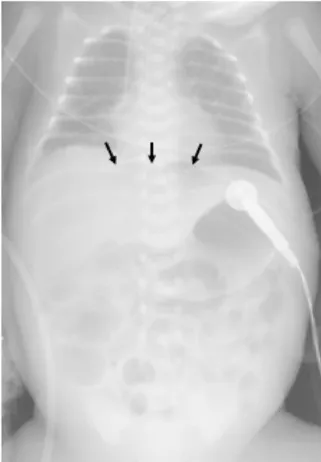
Chest and abdominal radiographs at the ileal perforations. (A) First perforation at day of life 8. Arrows indicate free air in the intraperitoneal space.
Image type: radiology (x_ray)